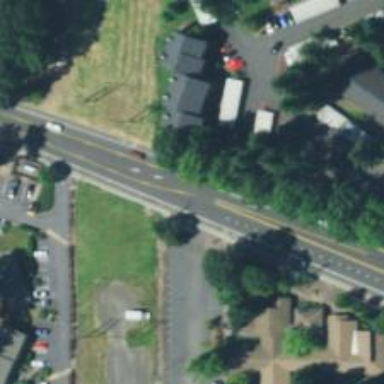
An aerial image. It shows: Secondary road with asphalt surface and sidewalk on the left.